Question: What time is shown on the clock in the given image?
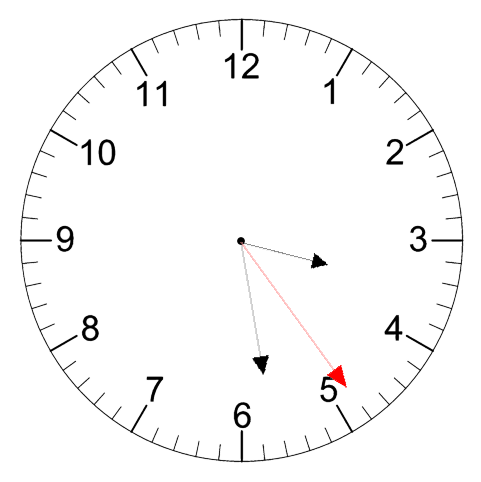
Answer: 03:28:24